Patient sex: M
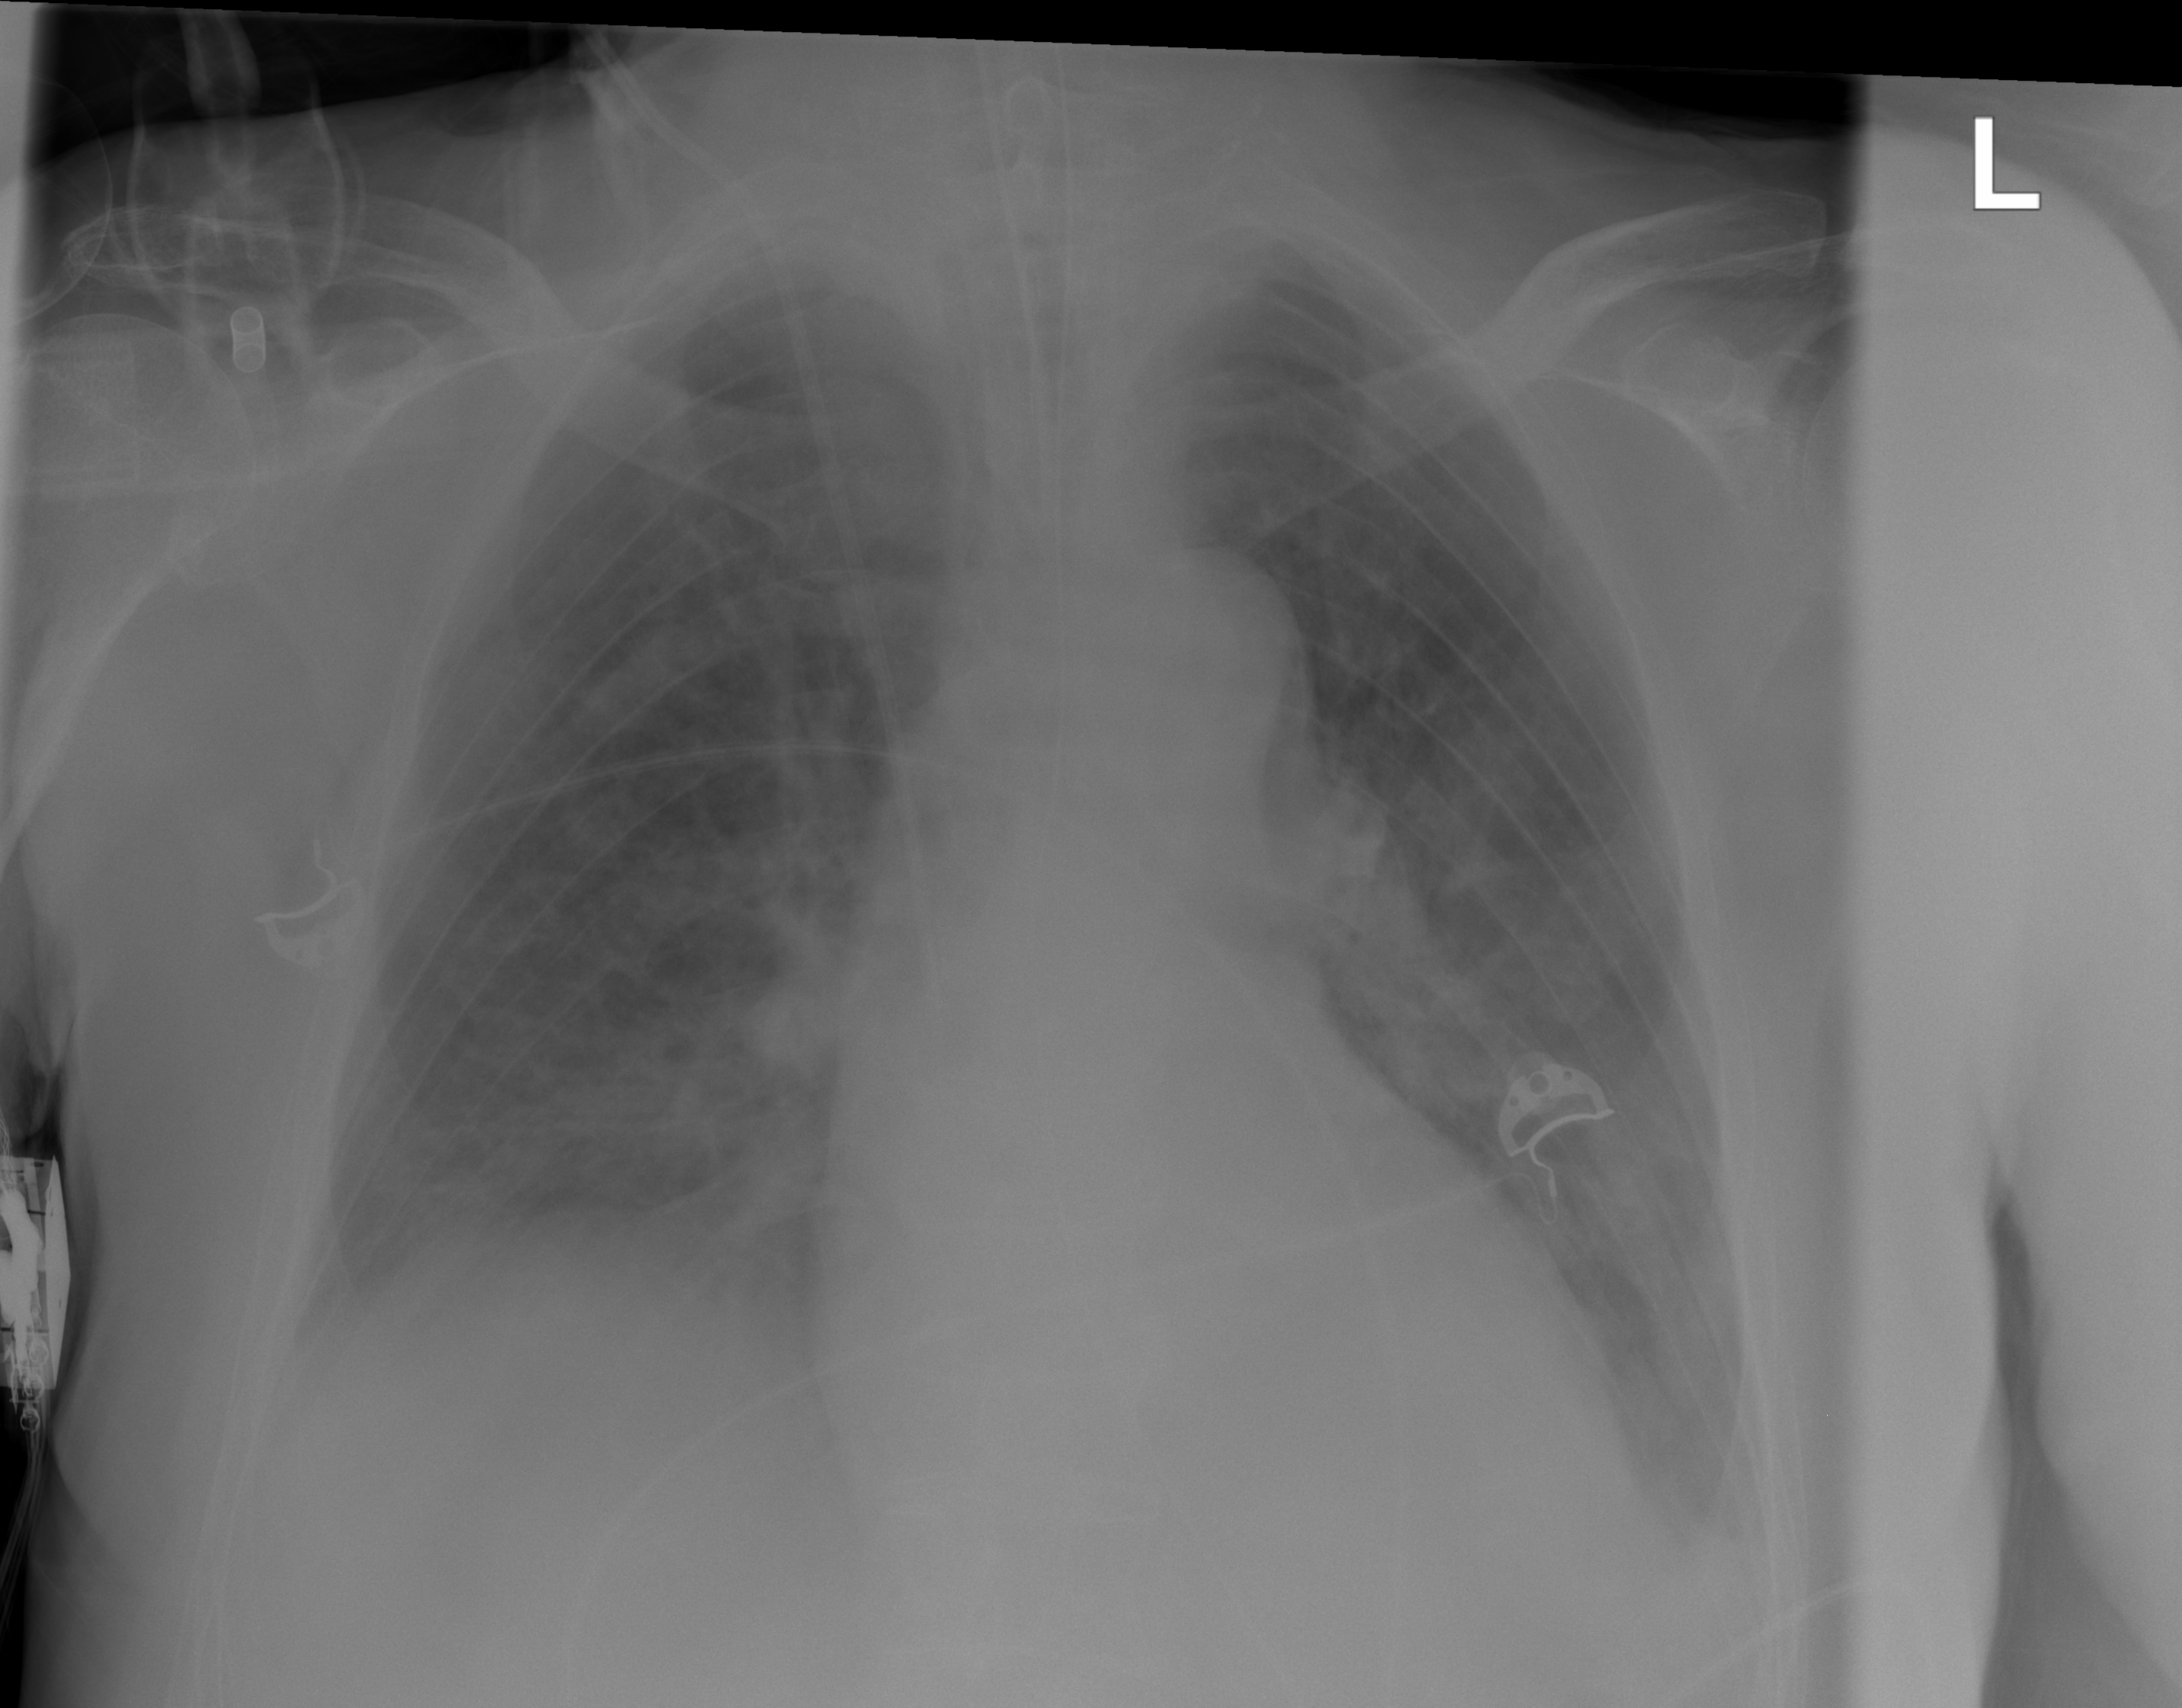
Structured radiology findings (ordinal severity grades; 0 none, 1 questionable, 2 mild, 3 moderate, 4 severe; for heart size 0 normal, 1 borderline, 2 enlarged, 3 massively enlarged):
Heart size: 0
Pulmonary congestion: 2
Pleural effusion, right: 2
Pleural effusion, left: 2
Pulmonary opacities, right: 2
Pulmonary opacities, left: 0
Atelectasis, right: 2
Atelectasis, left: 2